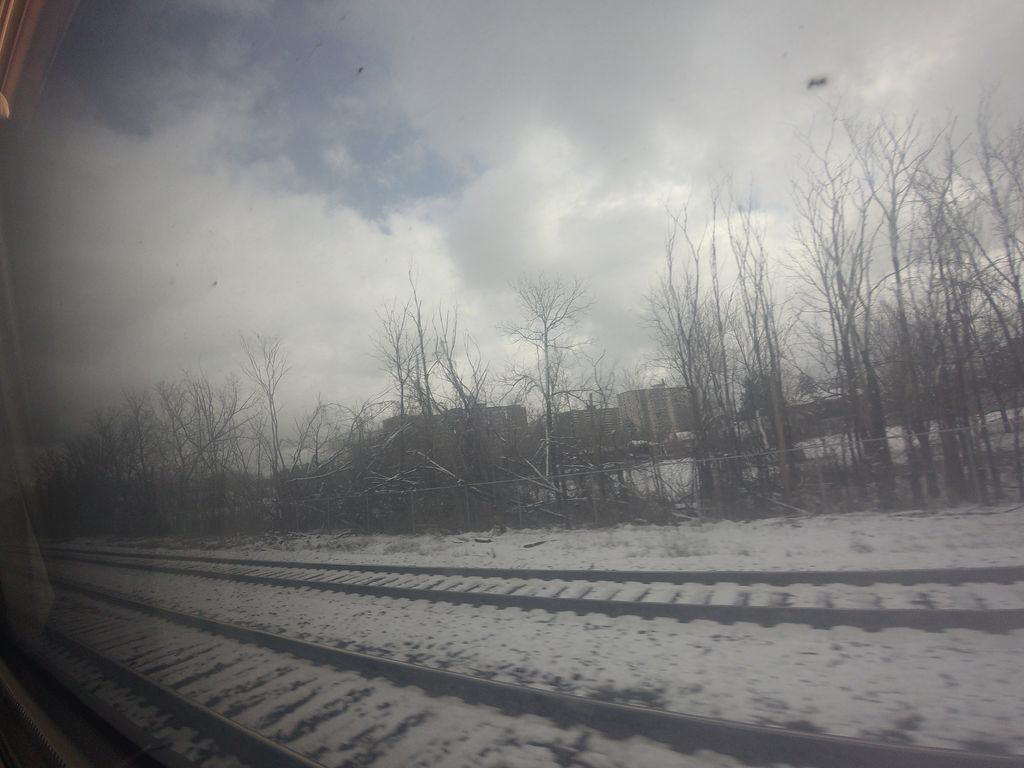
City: toronto